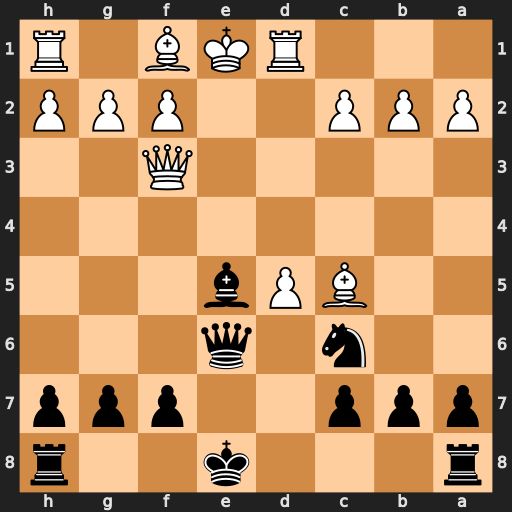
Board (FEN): r3k2r/ppp2ppp/2n1q3/2BPb3/8/5Q2/PPP2PPP/3RKB1R
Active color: b
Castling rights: Kkq
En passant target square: -
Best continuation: Bc3#